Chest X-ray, AP view. Patient: 52 years old, sex M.
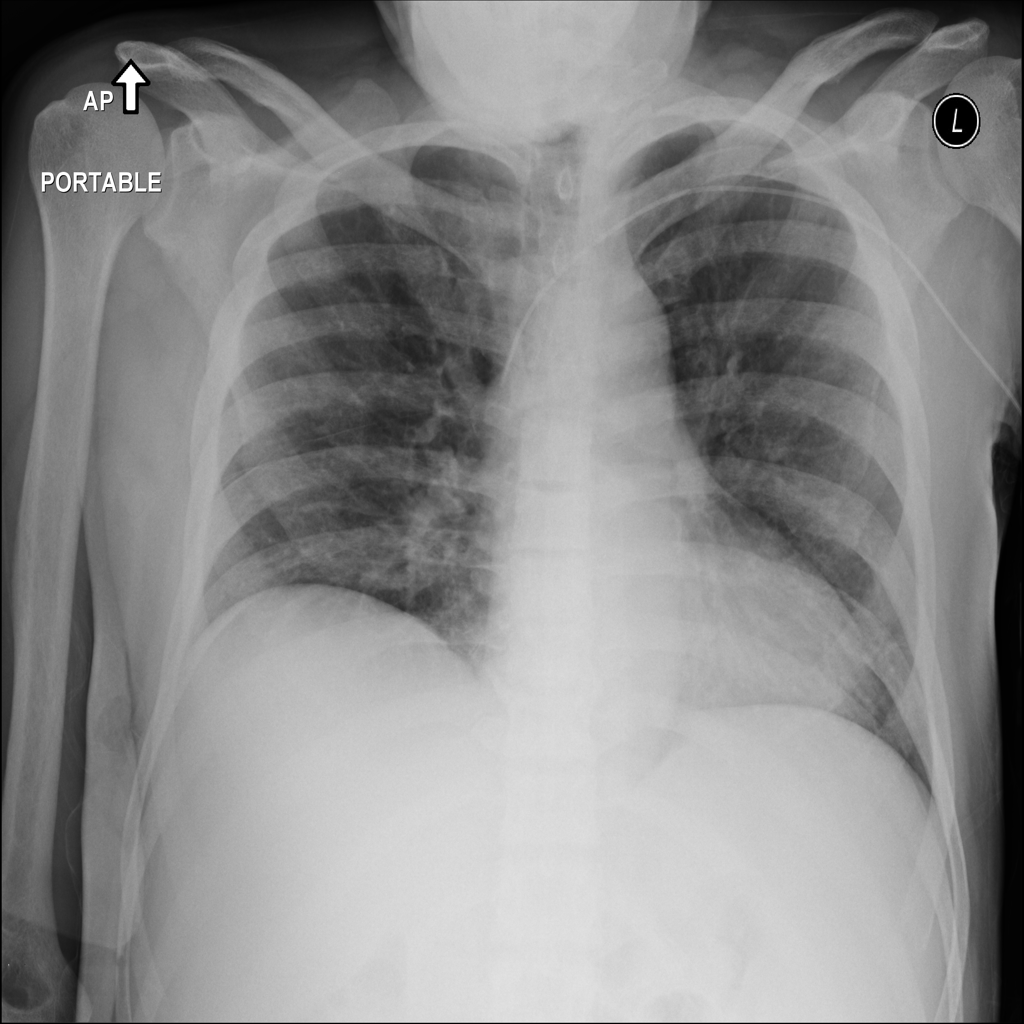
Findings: No Finding